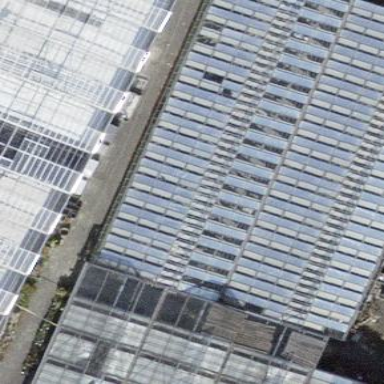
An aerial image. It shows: Greenhouse.